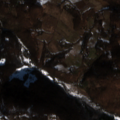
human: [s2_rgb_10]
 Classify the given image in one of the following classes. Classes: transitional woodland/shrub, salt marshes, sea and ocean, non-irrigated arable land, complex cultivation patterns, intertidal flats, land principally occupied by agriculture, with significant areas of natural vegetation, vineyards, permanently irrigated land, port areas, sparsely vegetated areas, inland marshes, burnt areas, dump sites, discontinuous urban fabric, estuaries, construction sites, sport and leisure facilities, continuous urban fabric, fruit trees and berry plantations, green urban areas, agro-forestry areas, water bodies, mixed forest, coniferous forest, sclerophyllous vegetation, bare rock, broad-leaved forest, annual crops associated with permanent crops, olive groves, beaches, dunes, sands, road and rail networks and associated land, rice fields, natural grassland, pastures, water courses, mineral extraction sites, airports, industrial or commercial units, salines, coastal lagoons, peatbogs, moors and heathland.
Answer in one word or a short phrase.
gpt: land principally occupied by agriculture, with significant areas of natural vegetation, broad-leaved forest